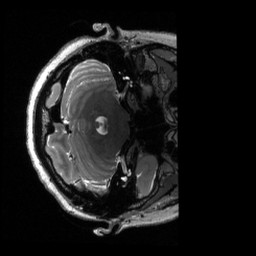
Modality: T2w
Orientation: axial
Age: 30
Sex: female
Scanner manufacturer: siemens
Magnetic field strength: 3 T
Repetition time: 3.2 s
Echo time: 0.563 s